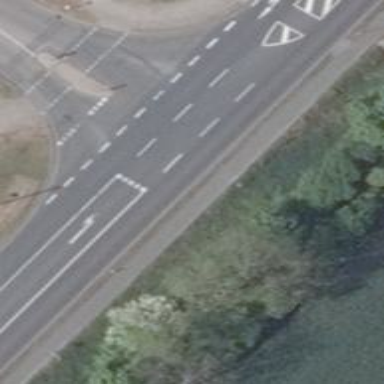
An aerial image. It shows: Tertiary road with asphalt surface.